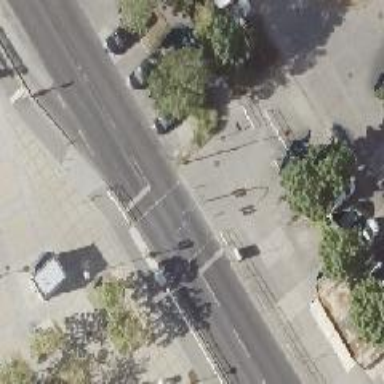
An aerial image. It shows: Footway crossing equipped with traffic signals.